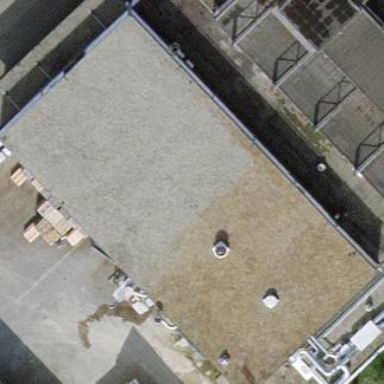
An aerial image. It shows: Industrial building.